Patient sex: M
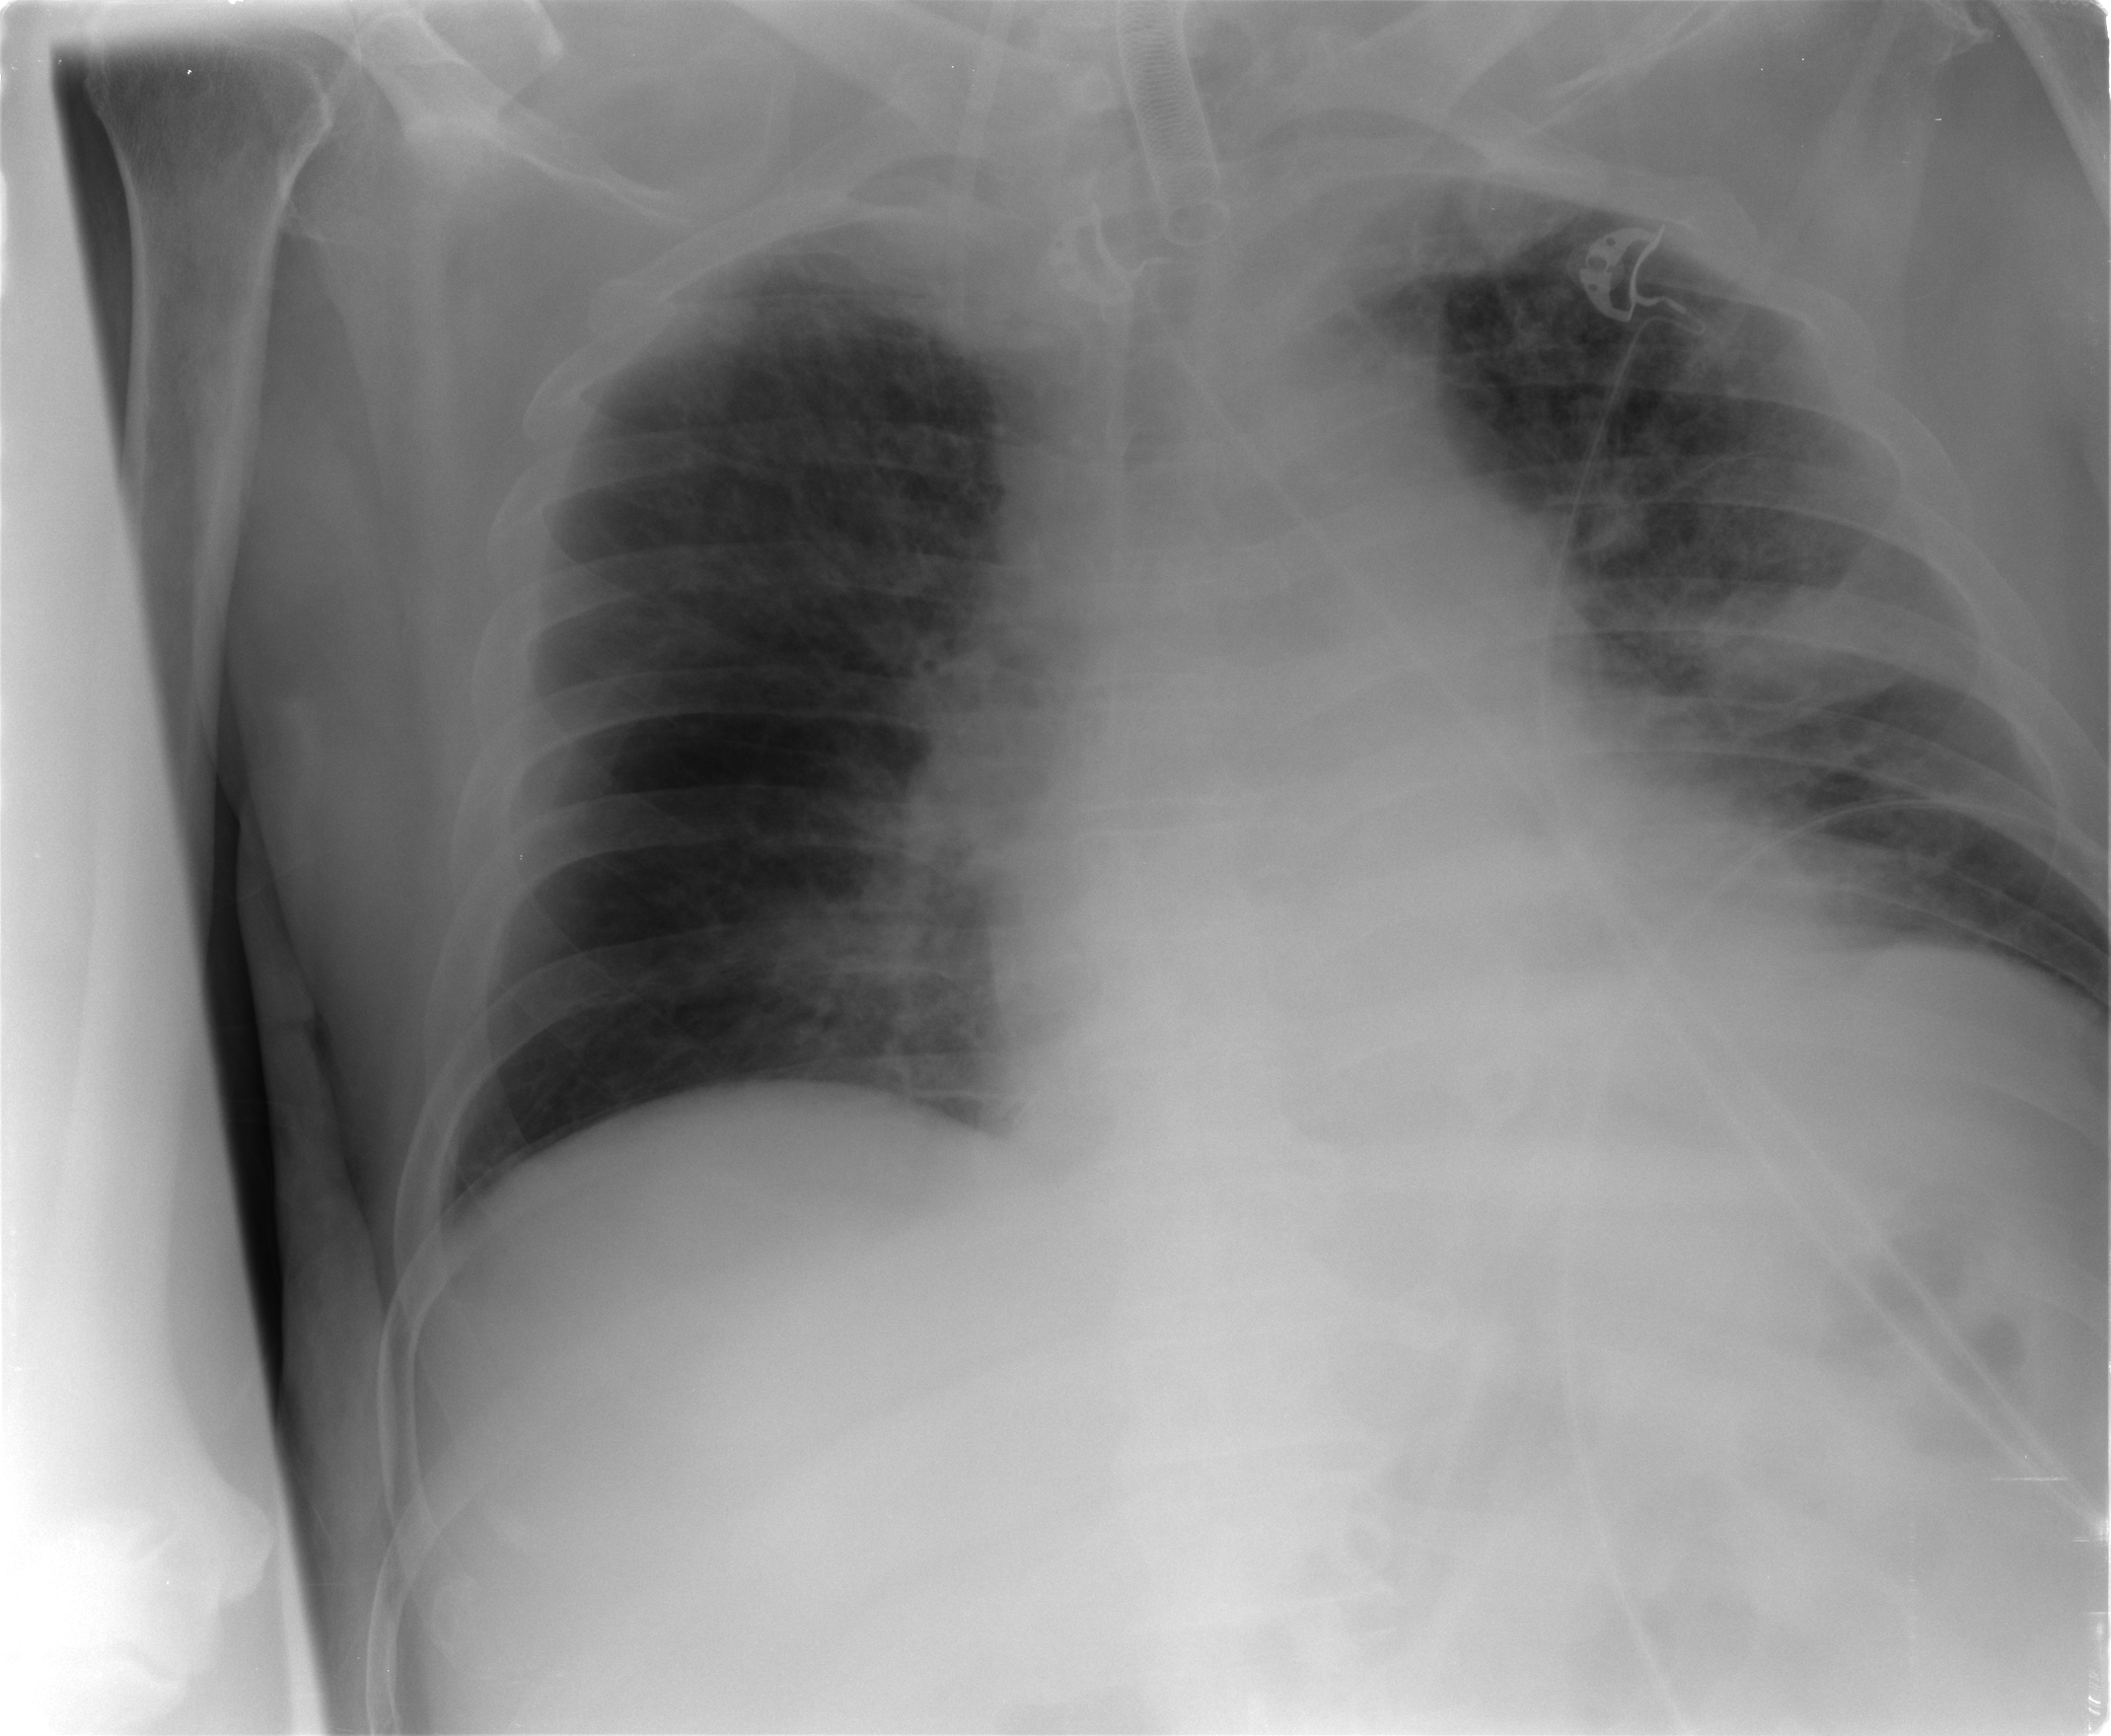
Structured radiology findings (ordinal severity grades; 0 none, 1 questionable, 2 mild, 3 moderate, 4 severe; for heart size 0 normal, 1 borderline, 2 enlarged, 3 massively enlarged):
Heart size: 1
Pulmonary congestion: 2
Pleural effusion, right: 0
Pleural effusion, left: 1
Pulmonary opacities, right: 1
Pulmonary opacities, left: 2
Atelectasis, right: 2
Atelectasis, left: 2